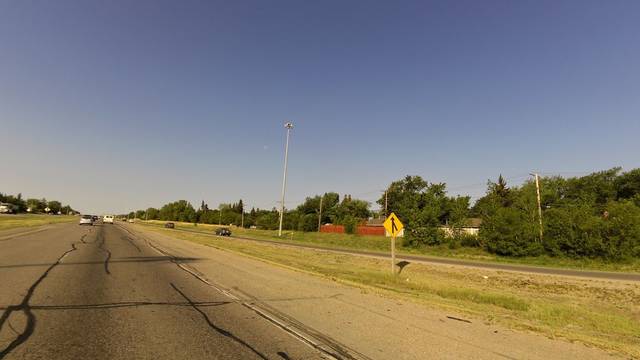
Region: Canada
Coordinates: 50.436, -104.565